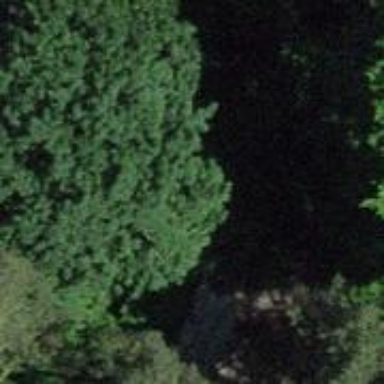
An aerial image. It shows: Woodland that serves as tourist attraction.